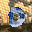
Label: 0